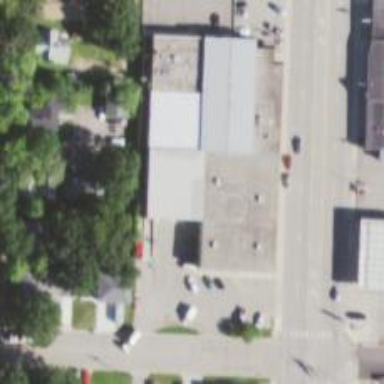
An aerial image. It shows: Post office.